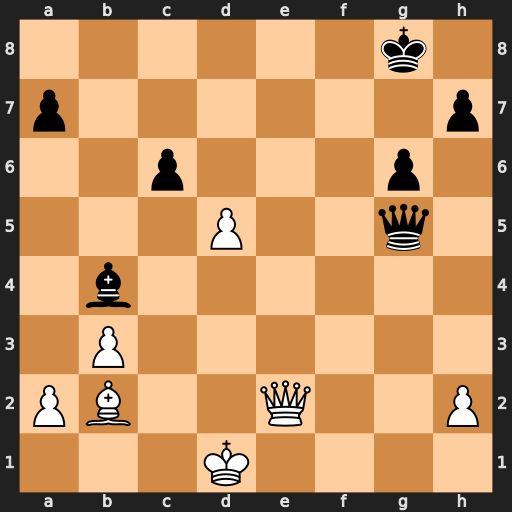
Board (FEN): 6k1/p6p/2p3p1/3P2q1/1b6/1P6/PB2Q2P/3K4
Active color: w
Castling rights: -
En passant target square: -
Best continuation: Qe8+ Bf8 Qe6#